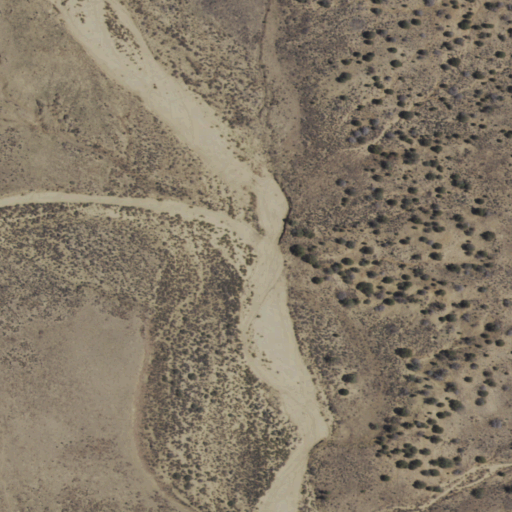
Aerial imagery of valley in New Mexico named Pemada Canyon containing only shrub